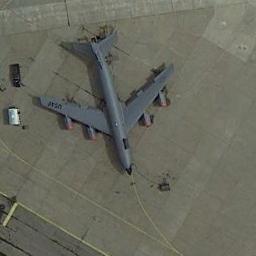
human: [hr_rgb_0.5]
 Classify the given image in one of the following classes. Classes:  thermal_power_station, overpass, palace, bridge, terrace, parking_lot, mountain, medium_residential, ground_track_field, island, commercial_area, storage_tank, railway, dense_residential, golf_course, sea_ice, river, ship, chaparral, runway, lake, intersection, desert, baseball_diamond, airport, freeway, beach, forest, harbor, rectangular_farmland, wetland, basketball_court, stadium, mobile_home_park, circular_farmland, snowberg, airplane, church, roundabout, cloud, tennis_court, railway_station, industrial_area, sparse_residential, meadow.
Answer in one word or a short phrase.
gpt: airplane